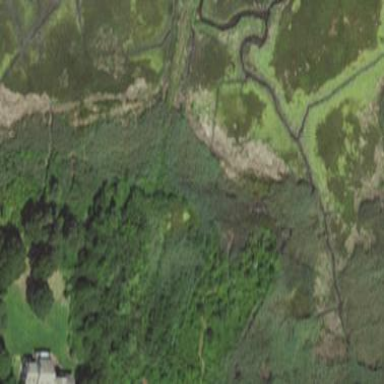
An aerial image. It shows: Nature reserve designated for conservation purposes.